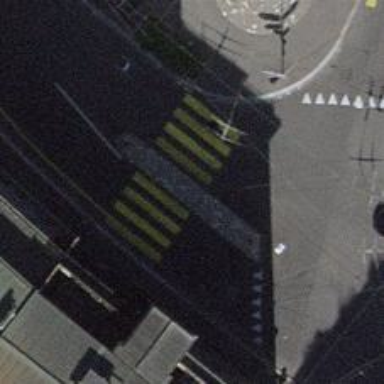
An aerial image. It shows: Uncontrolled crossing with pedestrian island.